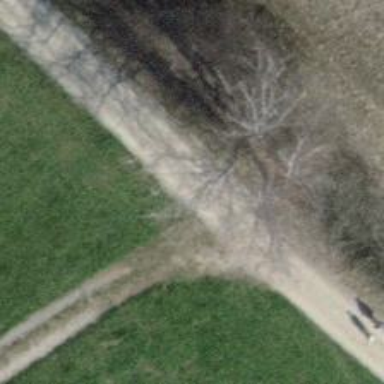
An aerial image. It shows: Compacted track with grade2 level.